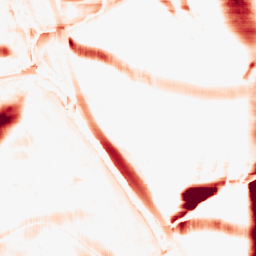
Category: morphological
Decomposition family: morphological_rect
Decomposition parameters: operation: opening
width: 50
height: 20
Upsampling method: cubic_mitchell
Upsampling parameters: scale: 4
Upsampling scale: 4